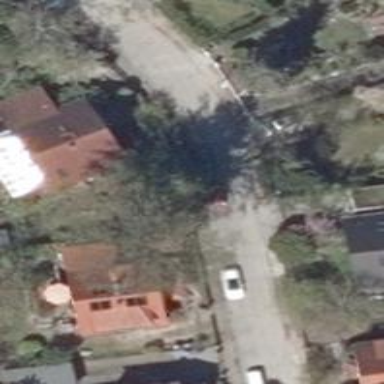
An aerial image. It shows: Residential road made of concrete plates.